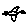
Label: bird